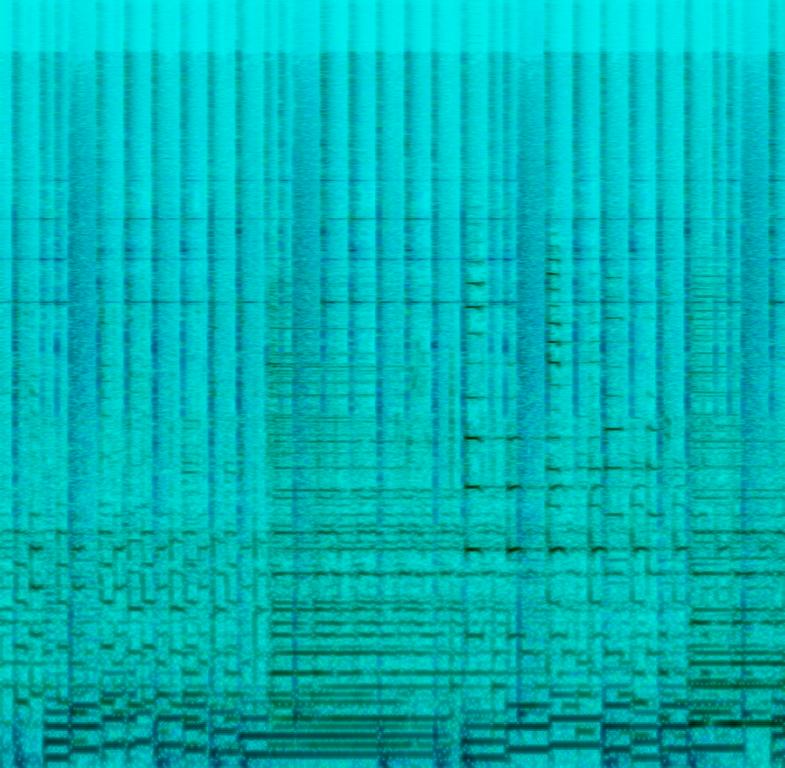
Someone is playing a clean e-guitar with a lot of reverb and delay. Fingerpicking and creating dreamy rhythm and melodic patterns. In the background you can hear a drumloop and an e-bass. This song may be playing during a little live concert.